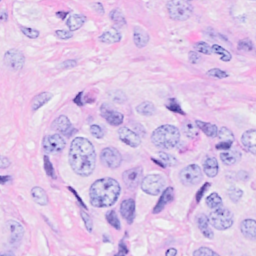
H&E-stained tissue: Breast